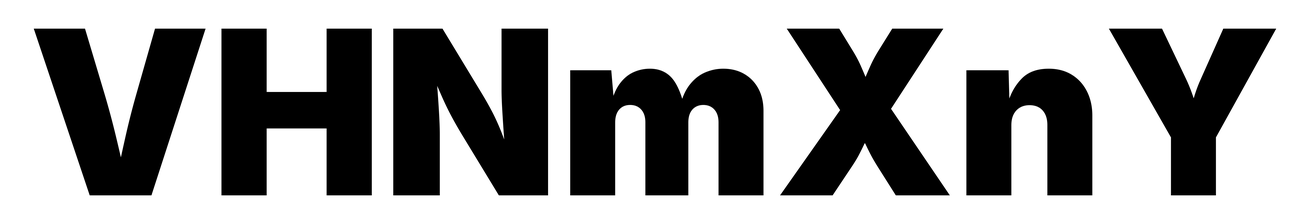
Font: Inter_Black